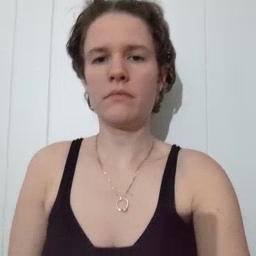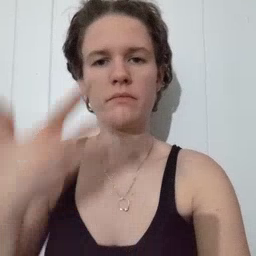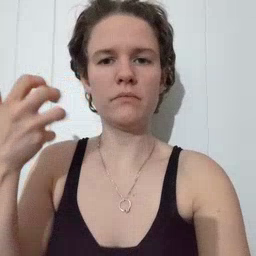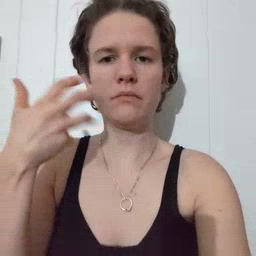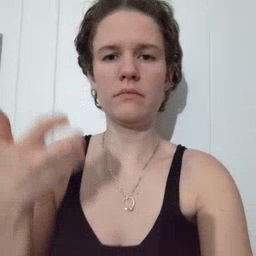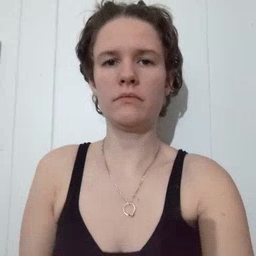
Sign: tiger